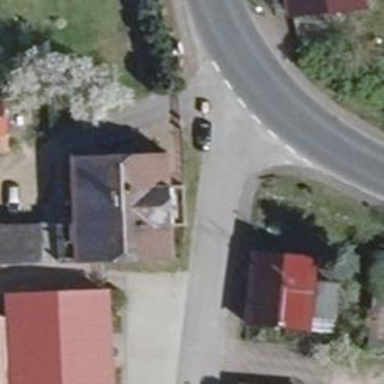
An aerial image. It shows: Road with "give way" sign.